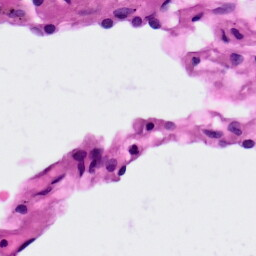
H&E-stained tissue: Lung